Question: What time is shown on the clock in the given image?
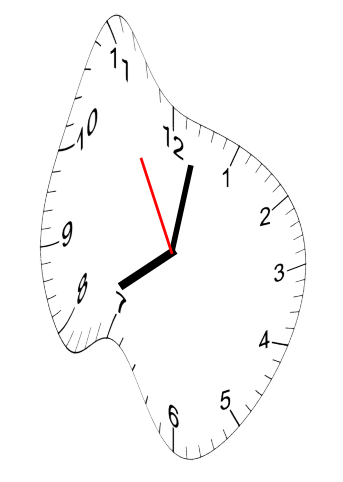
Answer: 08:01:55